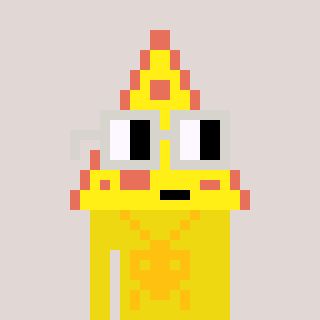
a pixel art character with square light gray glasses, a pizza-shaped head and a yellow-colored body on a warm background